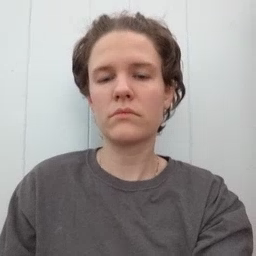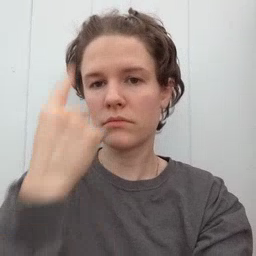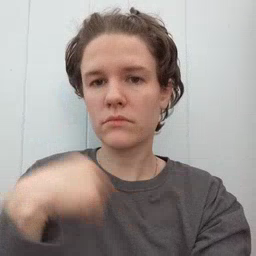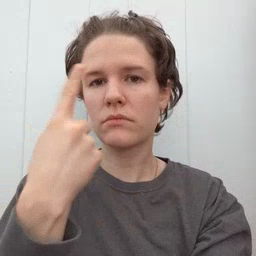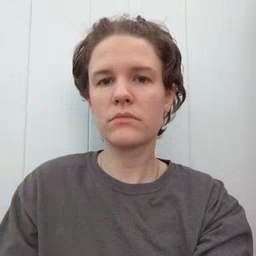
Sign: face